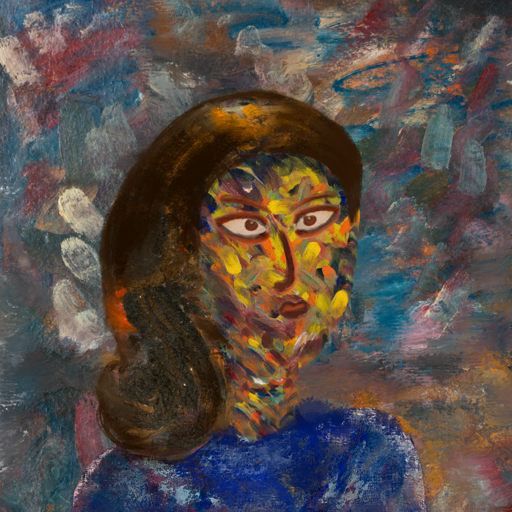
Background: Boggyland, Head And Neck Side: An_Impression, Face Side: Roy_Bahadur, Bust: Irani, Hair Side: Gypsy_Queen, Head Accessory: Blank, Second Necklace: Blank, Necklace: Blank, Baby: Blank